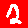
Digit: 2